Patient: sex F, age 57
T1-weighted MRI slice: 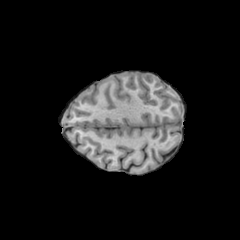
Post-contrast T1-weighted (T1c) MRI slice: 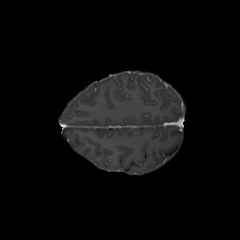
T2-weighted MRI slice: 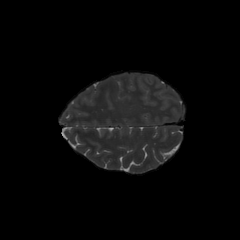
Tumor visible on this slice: no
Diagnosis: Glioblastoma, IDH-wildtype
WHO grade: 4